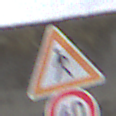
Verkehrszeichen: FussgaengerRechts
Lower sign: Geschwindigkeit40
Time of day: Midday
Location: Outdoor (Suburban)
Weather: Overcast
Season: NotSpecified
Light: Natural